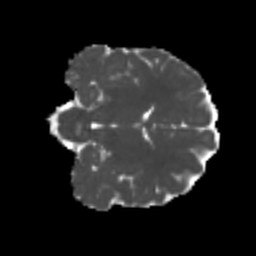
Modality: MD
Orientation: coronal
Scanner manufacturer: siemens
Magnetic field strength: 3 T
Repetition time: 4 s
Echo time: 0.0594 s